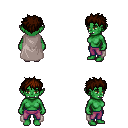
a pixel art fantasy rpg character, female body template, orc, green skin, gray cape, magenta pants, brown bedhead hairstyle, four views (front, back, left, right), 2x2 character sprite sheet, small pixel art, hard edges, no anti-aliasing